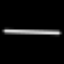
Label: line